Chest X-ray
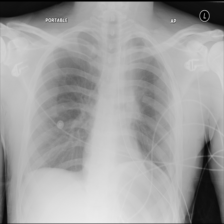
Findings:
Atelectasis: negative
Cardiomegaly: negative
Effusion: negative
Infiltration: negative
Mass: positive
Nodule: negative
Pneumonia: negative
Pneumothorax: negative
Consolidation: negative
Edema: negative
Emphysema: negative
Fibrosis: negative
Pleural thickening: negative
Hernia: negative